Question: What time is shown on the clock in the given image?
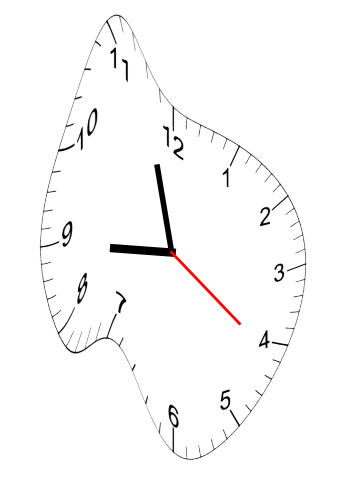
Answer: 08:57:21